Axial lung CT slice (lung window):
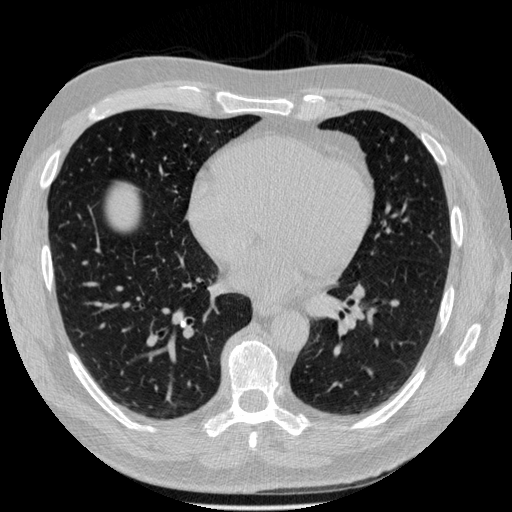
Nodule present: no